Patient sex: M
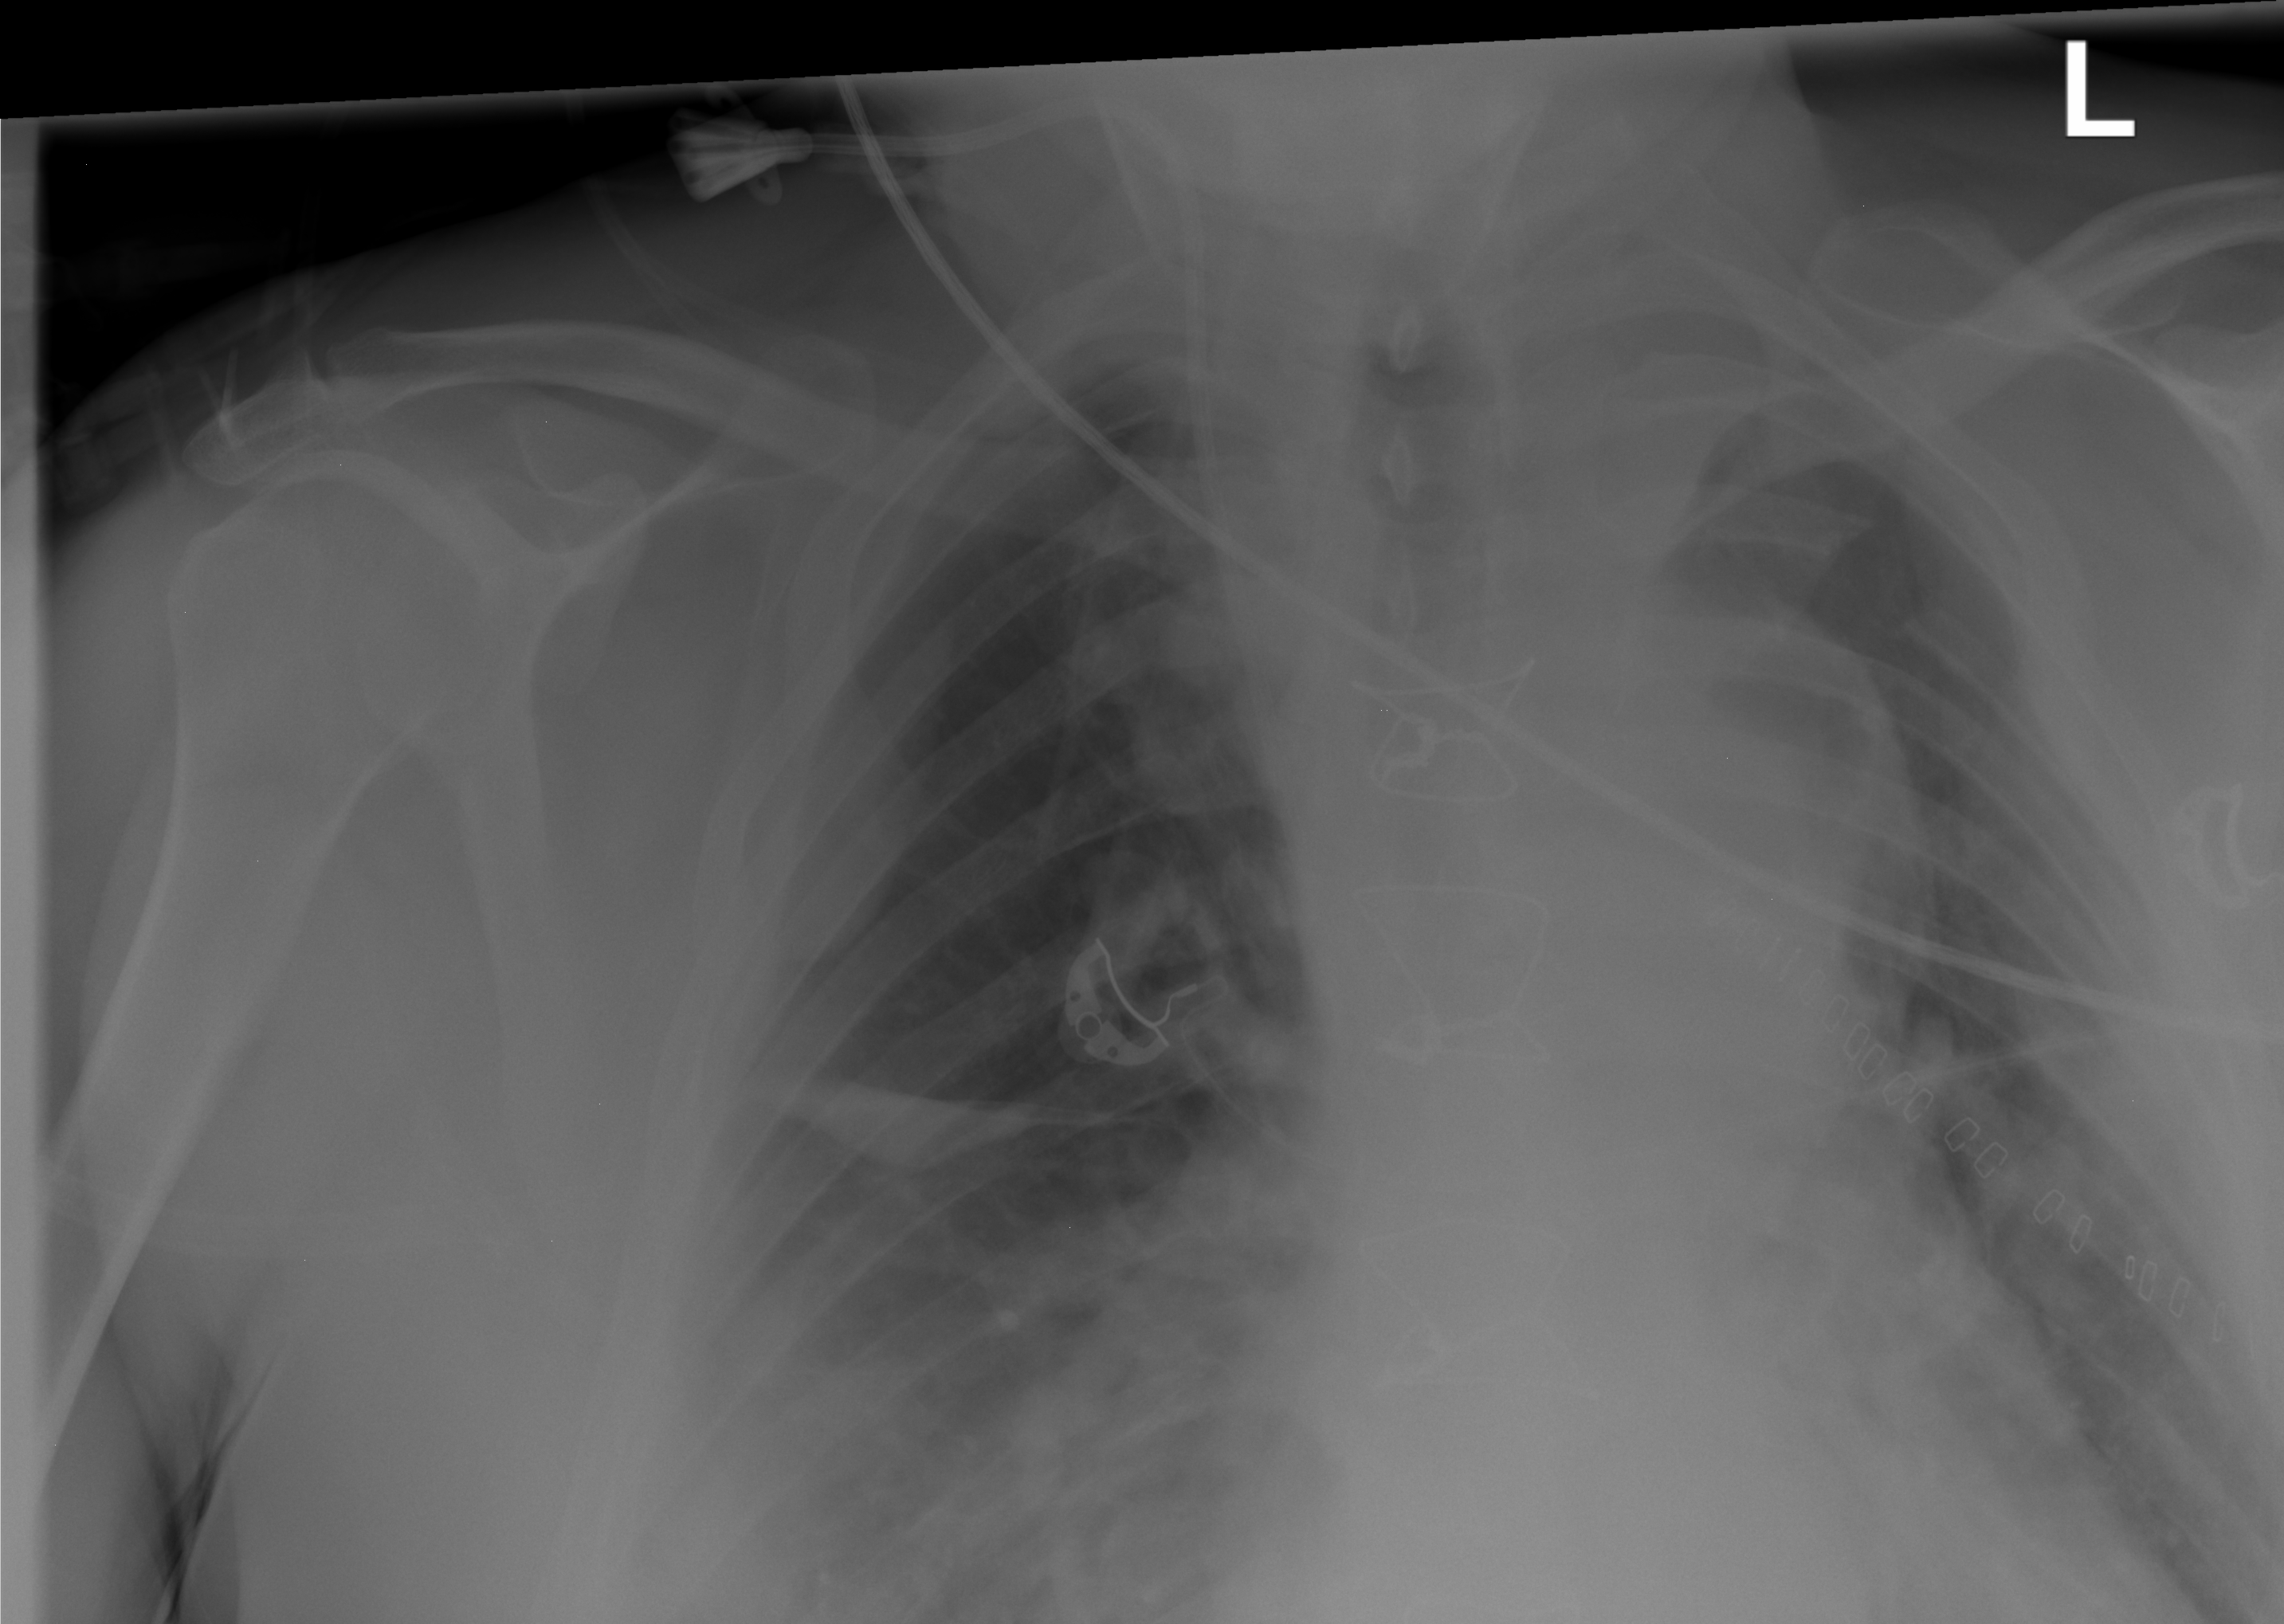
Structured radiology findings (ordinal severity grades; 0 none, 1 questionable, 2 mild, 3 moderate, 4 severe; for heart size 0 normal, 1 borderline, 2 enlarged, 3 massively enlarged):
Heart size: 2
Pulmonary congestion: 0
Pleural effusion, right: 2
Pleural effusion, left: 0
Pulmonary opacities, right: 2
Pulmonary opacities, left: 0
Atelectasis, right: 3
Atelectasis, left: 2